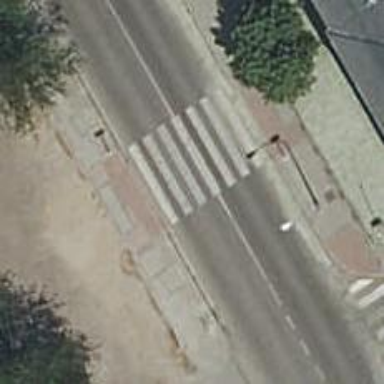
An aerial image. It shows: Uncontrolled road crossing with markings.